Question: I'm developing a little portfolio where I can choose a category and when I click it, the content (thumbnails) of that category will be shown (this is via an array).
e.g.
'''
photography[0] = <a href="..." rel="lightbox" /><img ... /></a>
photography[1] = <a href="..." rel="lightbox" /><img ... /></a>
'''
At first the site shows the content of all categories and when I click a thumbnail it activates lightbox, however if I choose a category and then press one of the remaining thumbnails is simply leads to the image and does not open the image with lightbox.
This is how the thumbnails look like on the initial load of the page:
'''
<div><a title="..." rel="lightbox" href="http://...yellow-brick-road.jpg" class="thumbnaila"> <img class="thumbnail " alt="" src="http://...yellow-brick-road.jpg" /></a>
'''
When a category is selected it removes the content within the div and replaces it by other content e.g. exactly the same content. (so the rel="lightbox" is still there).
If anyone could help me out with this one I would love it (I'm using jquery btw).
EDIT after response Alex Sexton:
'''
$(".thumbnaila").live("mouseover", function(){
activateLightbox($(this));});
function activateLightbox(dit) {
$('a[rel="lightbox"]').lightBox({
overlayBgColor: '#000',
overlayOpacity: 0.65,
containerResizeSpeed: 350
});
'''
}
but now when I choose a categorie and select a thumbnail it loads the right lightbox but also loads an empty lightbox above the one I want as you can see:

Anyone know what's causing this?
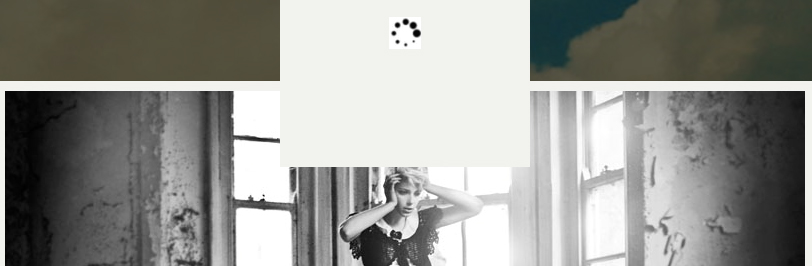
Answer: If you are binding the links with a regular event handler:
'''
$('a[rel=lightbox]').click(function(e){ ... });
'''
Then any new content that is added after the bind won't be captured.
You can either rerun the bind when you change out the content, or more simply use jQuery's event delegation to attach the handler:
'''
$('a[rel=lightbox]').live('click', function(e){ ... });
'''